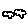
Label: cloud